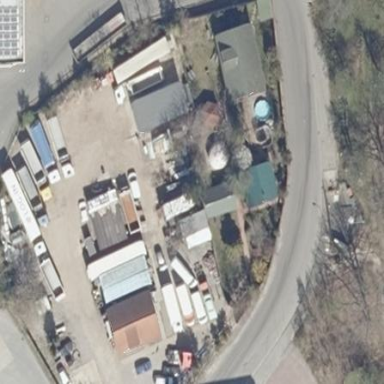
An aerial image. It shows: Shop located in house.